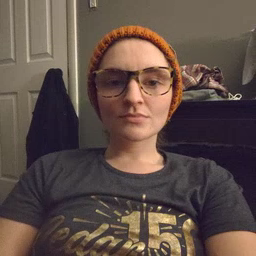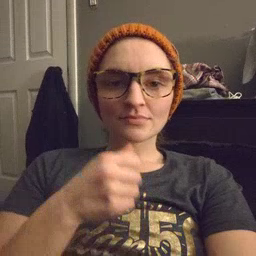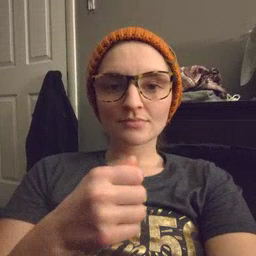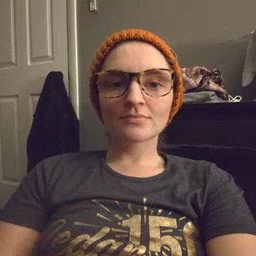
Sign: hide